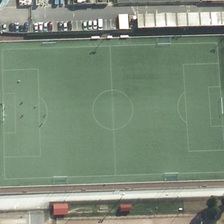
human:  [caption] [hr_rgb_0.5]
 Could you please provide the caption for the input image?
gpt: several buildings and some cars are near a football field .

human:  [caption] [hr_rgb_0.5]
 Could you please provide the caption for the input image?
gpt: several buildings and some cars are near a football field .

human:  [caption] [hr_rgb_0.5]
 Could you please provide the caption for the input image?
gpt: several buildings and some cars are near a football field .

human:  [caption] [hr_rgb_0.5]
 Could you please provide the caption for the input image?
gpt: several buildings and some cars are near a football field .

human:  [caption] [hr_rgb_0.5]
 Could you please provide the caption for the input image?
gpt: several buildings and some cars are near a football field .